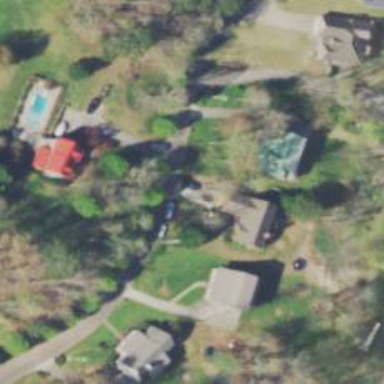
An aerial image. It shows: Driveway.